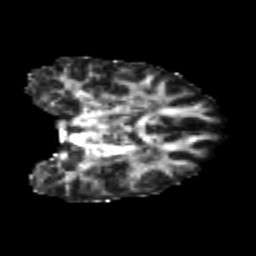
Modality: FA
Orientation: coronal
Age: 25
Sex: female
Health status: healthy
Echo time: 0.074 s